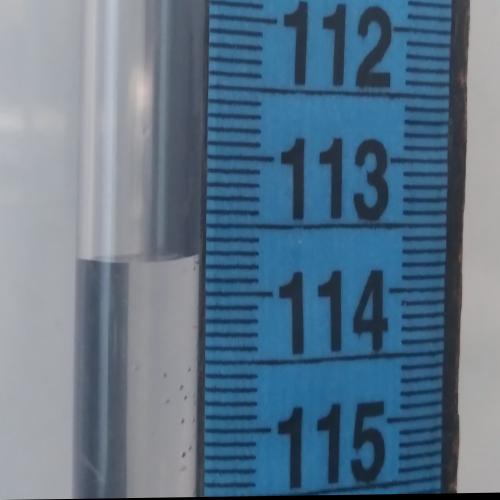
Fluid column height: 113.7 cm